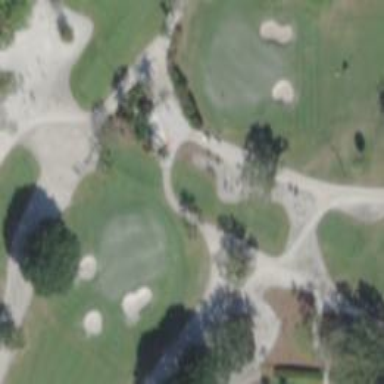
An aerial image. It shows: Path for both road and golf.